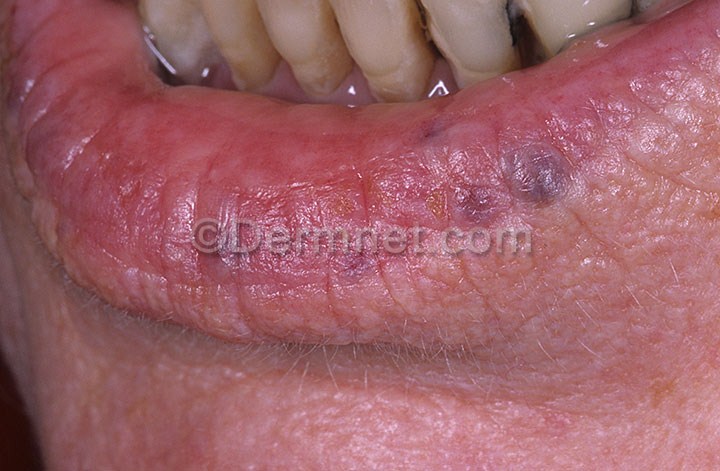
Disease: Vascular Tumors